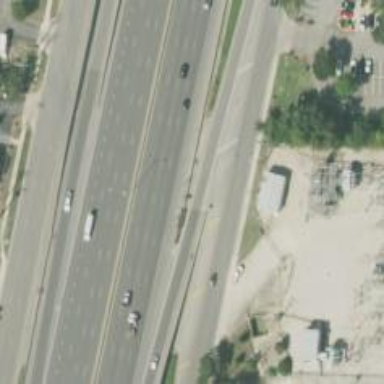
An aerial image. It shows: Secondary road with frontage road.